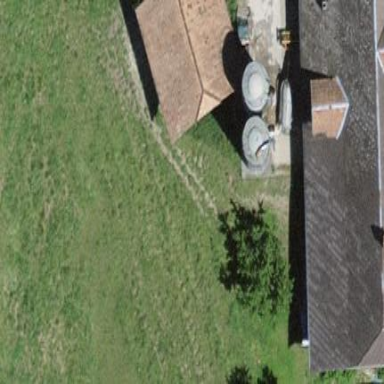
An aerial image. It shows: Barn.